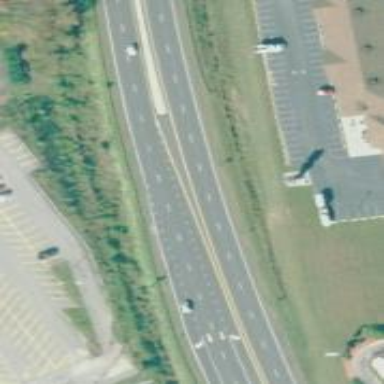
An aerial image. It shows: This image shows trunk highway that functions as expressway.